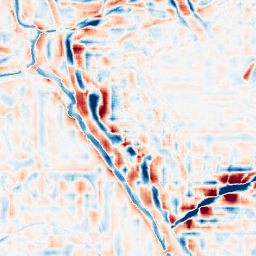
Category: wavelet
Decomposition family: wavelet_reverse_biorthogonal
Decomposition parameters: wavelet: rbio2.4
level: 4
Upsampling method: quintic
Upsampling parameters: scale: 8
Upsampling scale: 8